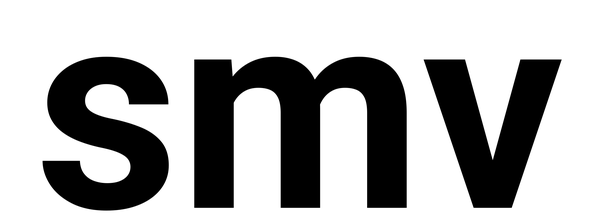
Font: Roboto_Bold